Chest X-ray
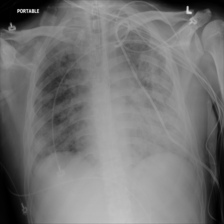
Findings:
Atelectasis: negative
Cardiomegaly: negative
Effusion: negative
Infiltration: negative
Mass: negative
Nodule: negative
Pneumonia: negative
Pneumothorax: positive
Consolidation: negative
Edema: negative
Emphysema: negative
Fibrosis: negative
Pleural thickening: negative
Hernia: negative